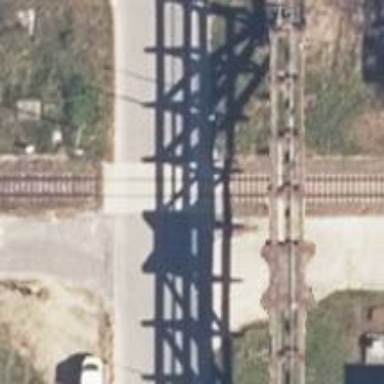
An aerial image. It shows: Railway level crossing.